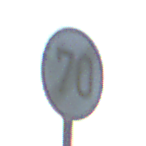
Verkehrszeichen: EndeGeschwindigkeit70
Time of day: SunriseSunset
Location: Outdoor (RoadRail)
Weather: PartlyCloudy
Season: NotSpecified
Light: Natural